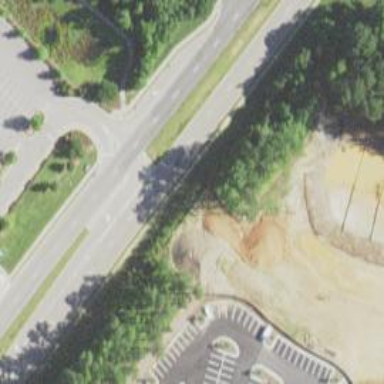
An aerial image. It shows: Asphalt road with primary link designation.